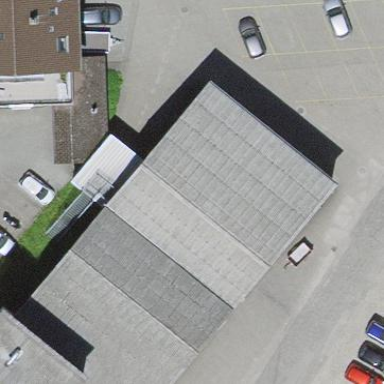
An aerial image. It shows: Industrial building.